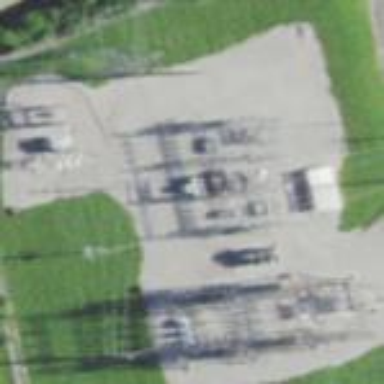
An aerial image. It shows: Substation with power facilities.